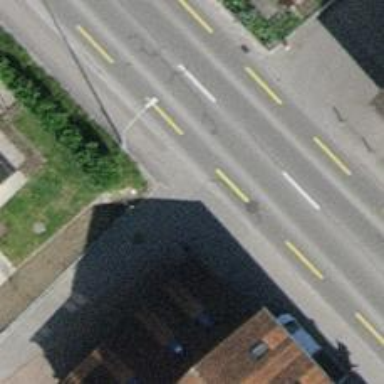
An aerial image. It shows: Crossing on the road.